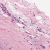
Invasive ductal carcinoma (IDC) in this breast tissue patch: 1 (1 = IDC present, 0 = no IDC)